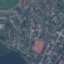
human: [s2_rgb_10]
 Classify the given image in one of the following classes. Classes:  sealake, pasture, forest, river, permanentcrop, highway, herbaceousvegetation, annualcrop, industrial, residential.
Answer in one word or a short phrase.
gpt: Residential